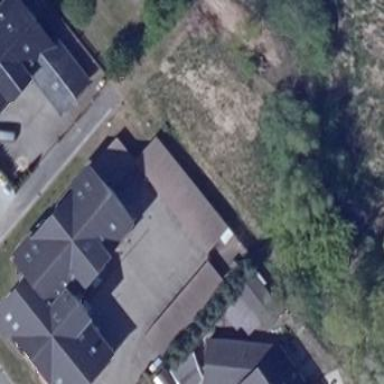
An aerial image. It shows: Group of garages.